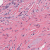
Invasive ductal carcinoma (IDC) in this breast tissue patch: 1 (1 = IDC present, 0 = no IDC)